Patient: sex F, age 54
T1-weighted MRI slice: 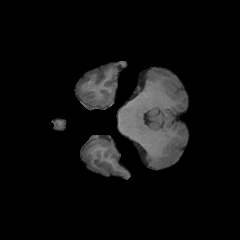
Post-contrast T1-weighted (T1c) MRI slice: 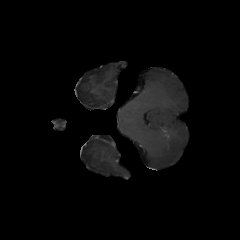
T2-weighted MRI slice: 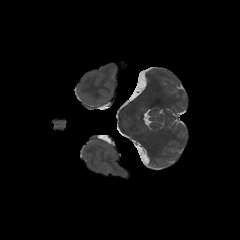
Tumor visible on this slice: no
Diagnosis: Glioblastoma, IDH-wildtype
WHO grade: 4